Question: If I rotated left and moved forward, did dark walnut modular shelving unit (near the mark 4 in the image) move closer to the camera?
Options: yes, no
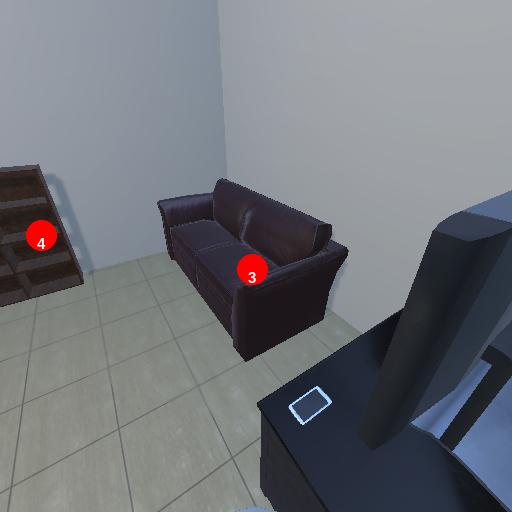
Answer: yes